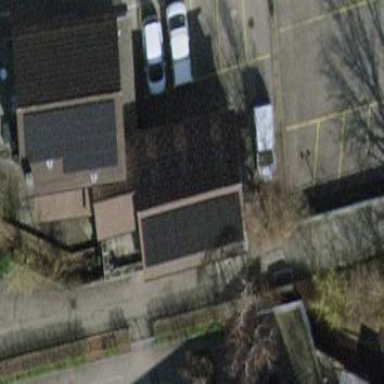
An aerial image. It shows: Group of garages.